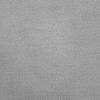
Atmospheric dust classification: dusty